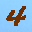
Label: 4